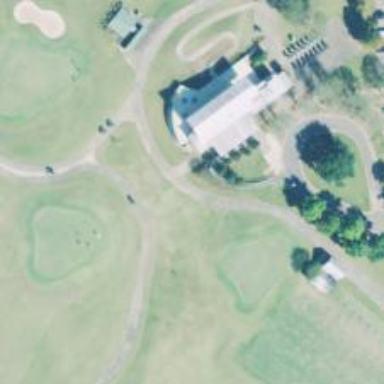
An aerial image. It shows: Path designated for golf carts.